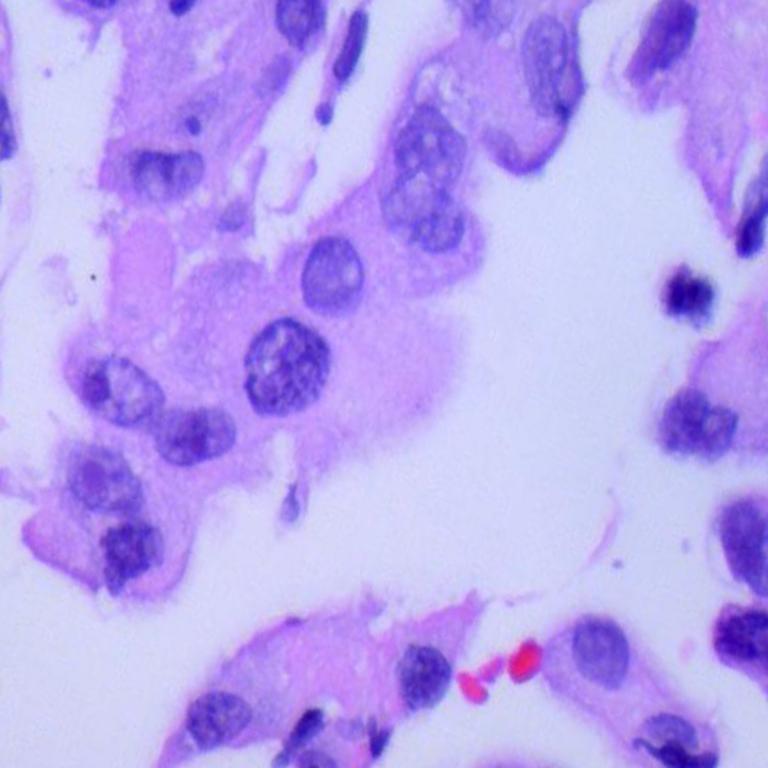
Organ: lung
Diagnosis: adenocarcinomas